Field crop: maize
Growth stage: 2
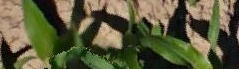
Species: maize